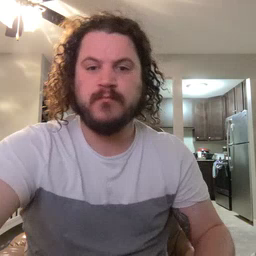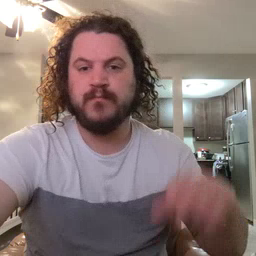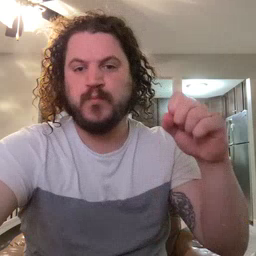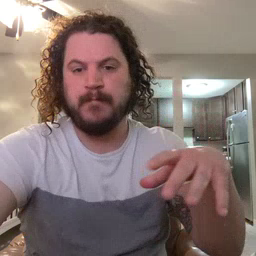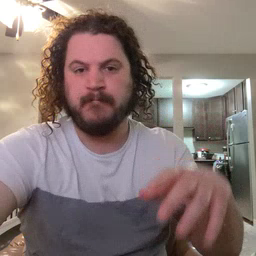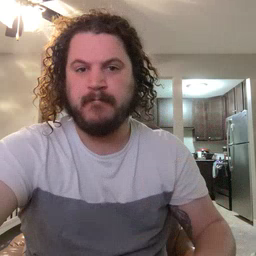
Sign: drop